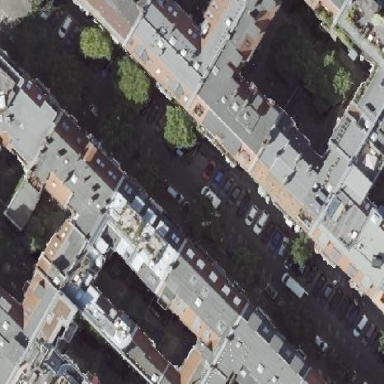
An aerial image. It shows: Building consisting of apartments with double saltbox roof shape.